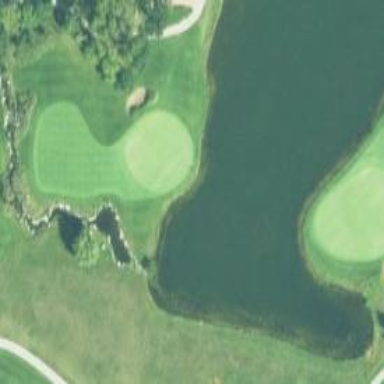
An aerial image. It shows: View of golf hole.